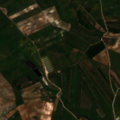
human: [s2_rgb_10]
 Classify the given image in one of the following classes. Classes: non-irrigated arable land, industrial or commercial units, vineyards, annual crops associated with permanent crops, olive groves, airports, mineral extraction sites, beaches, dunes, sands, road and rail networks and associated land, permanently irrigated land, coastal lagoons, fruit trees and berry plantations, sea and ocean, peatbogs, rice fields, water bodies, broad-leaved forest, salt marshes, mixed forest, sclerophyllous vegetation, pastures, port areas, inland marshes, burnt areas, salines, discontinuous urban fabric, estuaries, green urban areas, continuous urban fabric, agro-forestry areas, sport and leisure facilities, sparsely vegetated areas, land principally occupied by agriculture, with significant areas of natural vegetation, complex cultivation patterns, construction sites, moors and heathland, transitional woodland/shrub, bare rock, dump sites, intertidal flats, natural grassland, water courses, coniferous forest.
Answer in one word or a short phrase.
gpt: non-irrigated arable land, vineyards, annual crops associated with permanent crops, complex cultivation patterns